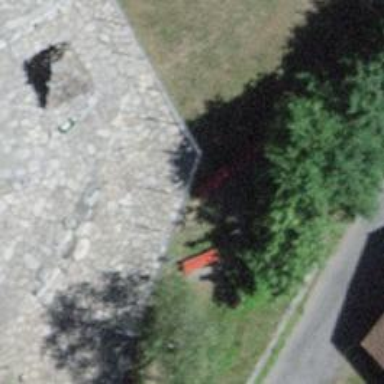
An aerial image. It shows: Red bench.